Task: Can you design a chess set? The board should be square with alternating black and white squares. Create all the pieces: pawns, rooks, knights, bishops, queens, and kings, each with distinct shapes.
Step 4712:
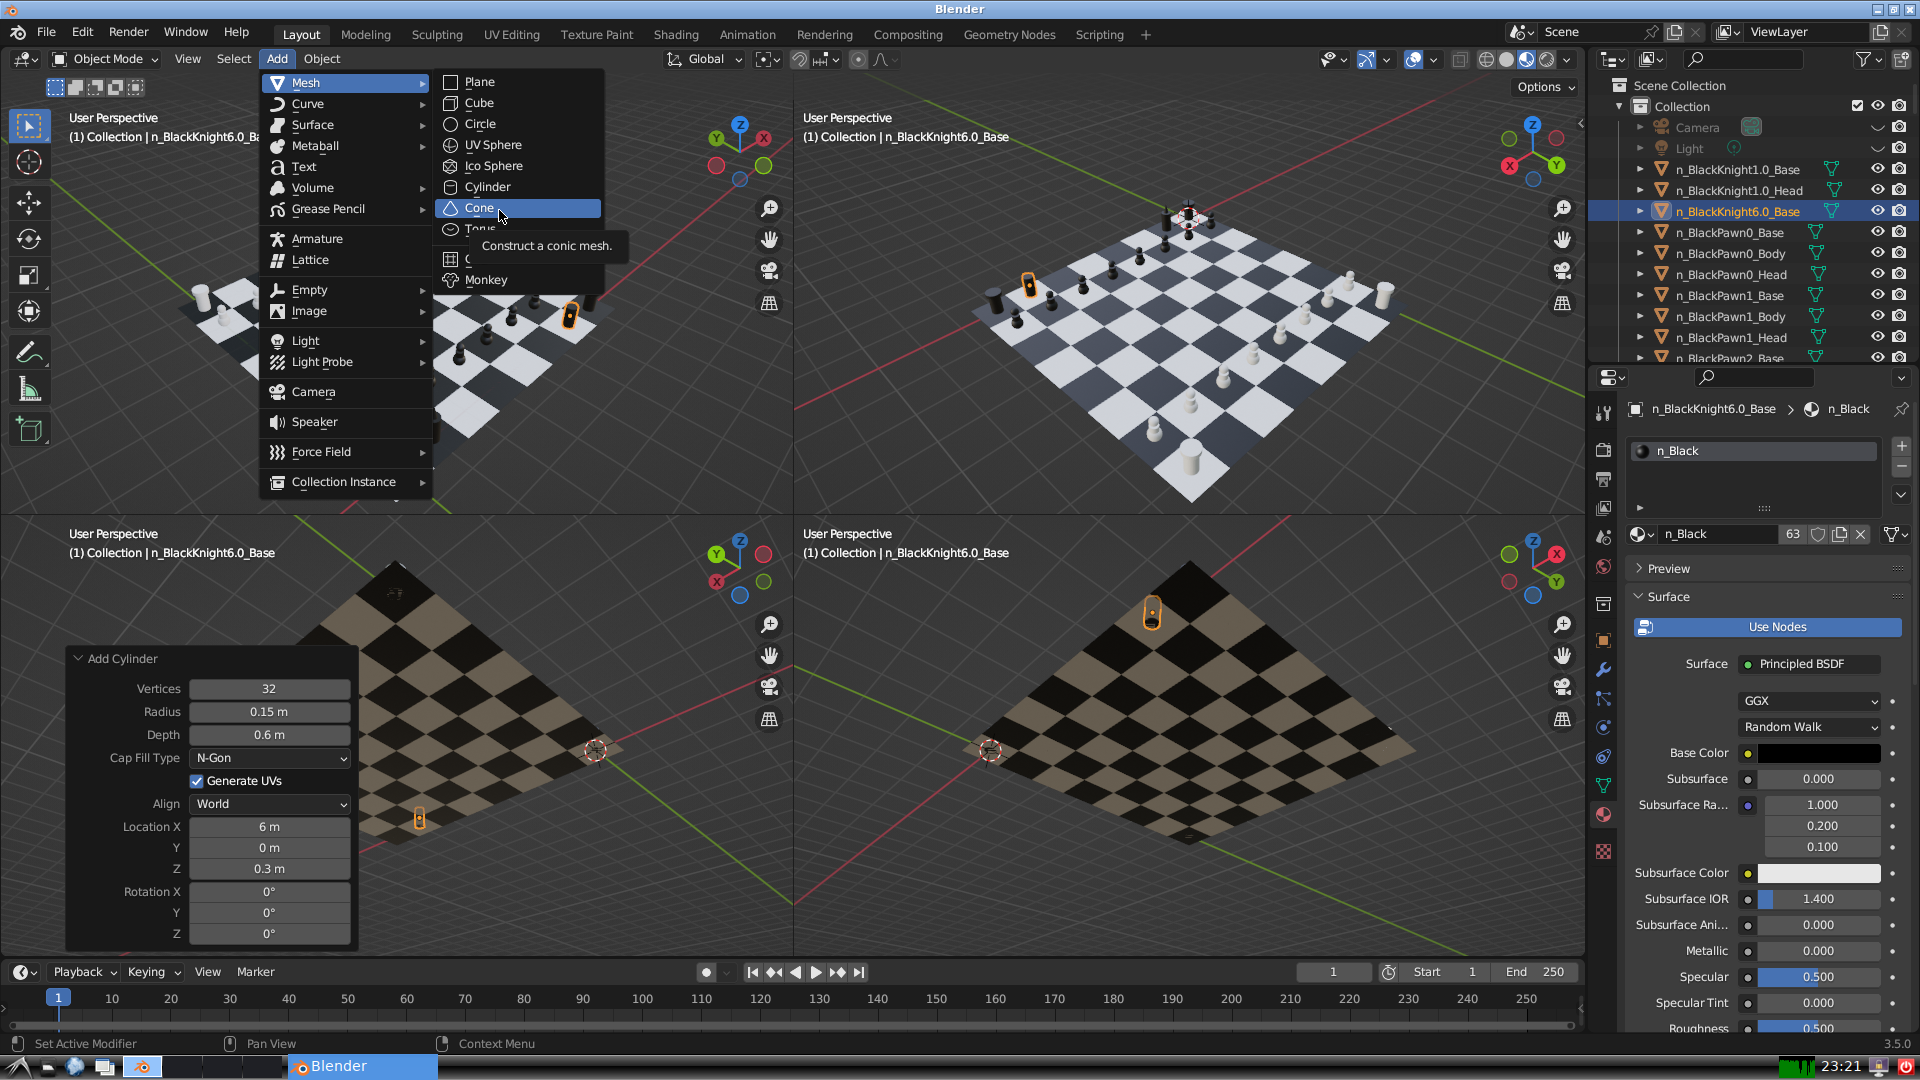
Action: click: no